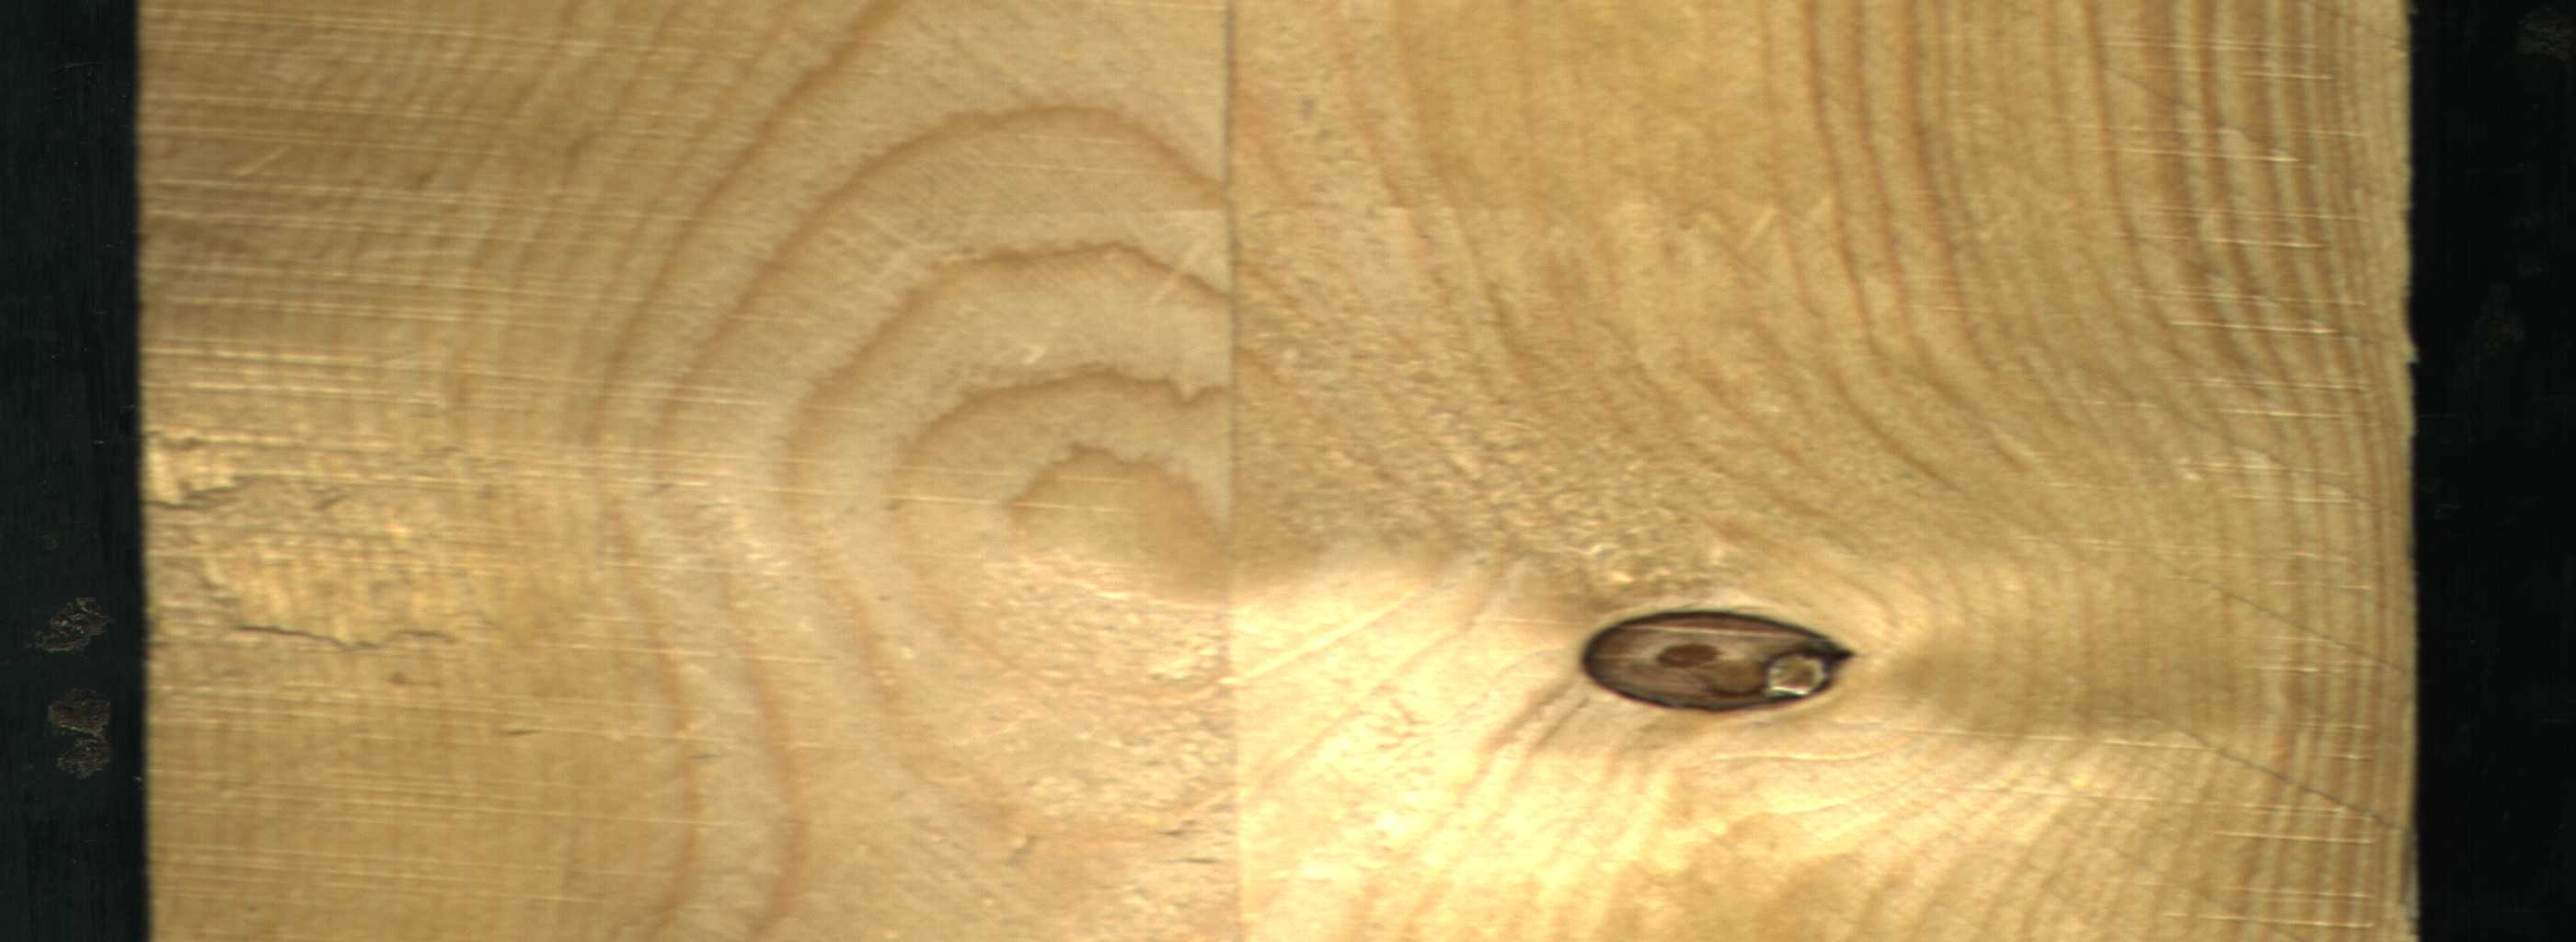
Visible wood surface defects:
Dead_Knot